Question: Documentation from abcpdf, <URL>, says that the html element below will cause a page break. It does but for the last page as you can see in the screen shot it doesnt. HTML passes validation, and the breaks are there so is this a bug?
'''
<div style="page-break-before: always">&nbsp;</div>
'''

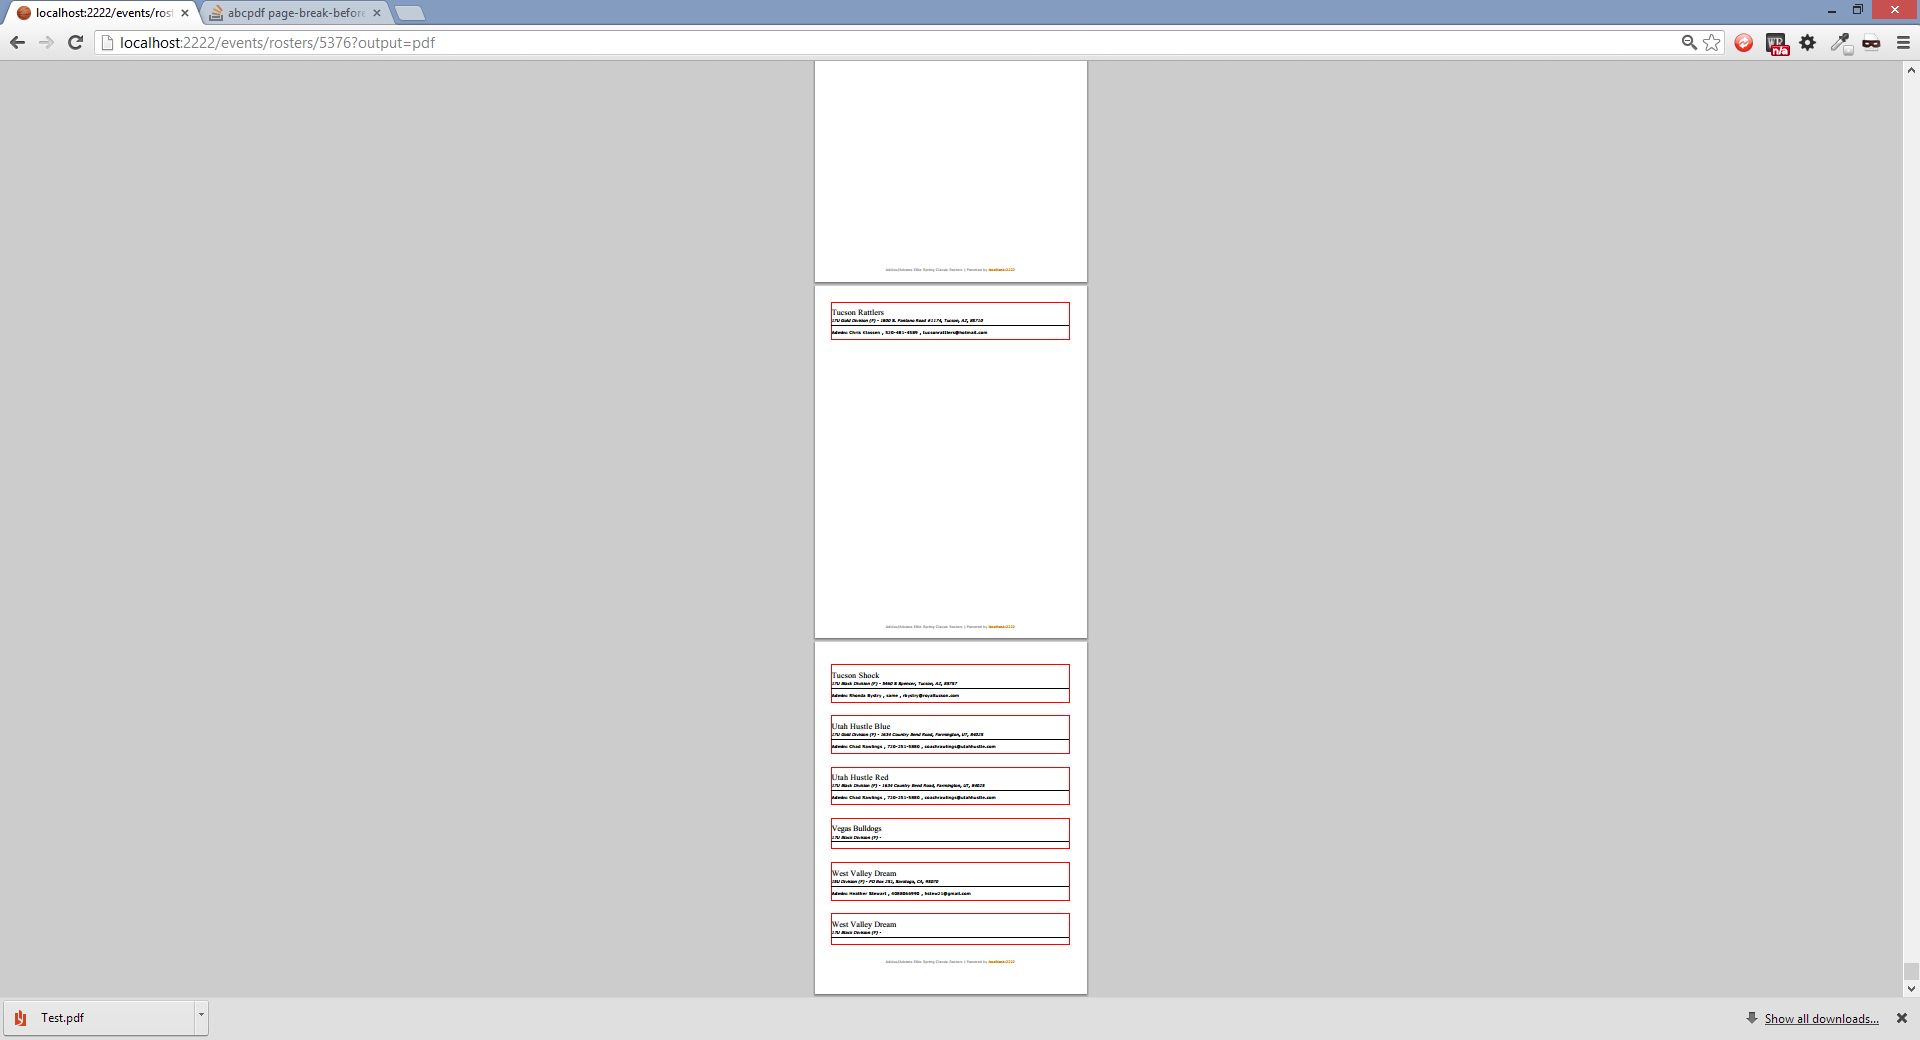
Answer: This seems to be by design, so no fix for it.